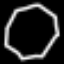
Label: octagon